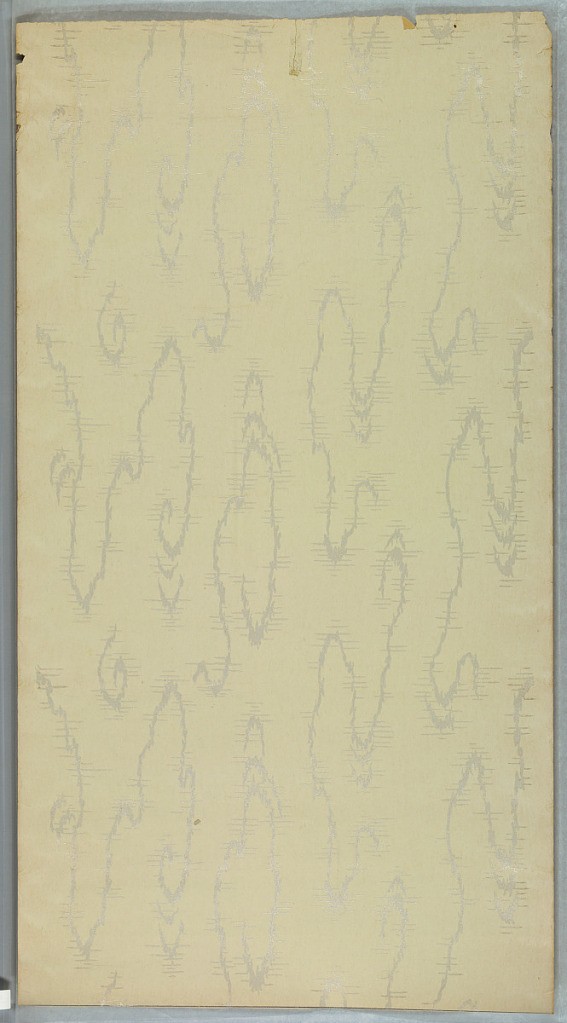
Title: Ceiling paper
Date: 1905–1915
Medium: Machine-printed paper, liquid mica
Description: White liquid mica moires on light beige ground.